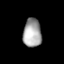
Tissue: lung
Cell type: Endothelial cells
Senescence score: 0.5565
Nuclear area (px): 508
Mean DAPI intensity: 166.561